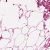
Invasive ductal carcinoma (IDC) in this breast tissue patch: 0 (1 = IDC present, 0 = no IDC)